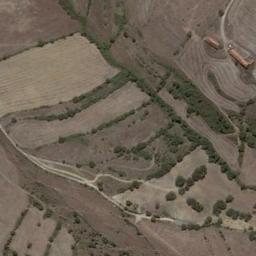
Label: terrace